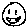
Label: smiley face